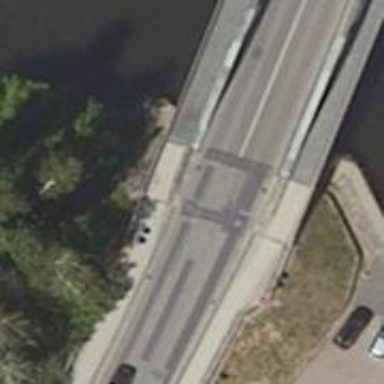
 and there is cycle track on both sides as well."